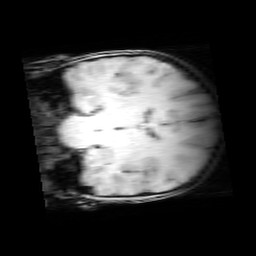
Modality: MP2RAGE
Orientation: coronal
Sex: male
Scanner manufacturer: siemens
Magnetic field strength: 3 T
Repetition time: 5 s
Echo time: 0.00368 s